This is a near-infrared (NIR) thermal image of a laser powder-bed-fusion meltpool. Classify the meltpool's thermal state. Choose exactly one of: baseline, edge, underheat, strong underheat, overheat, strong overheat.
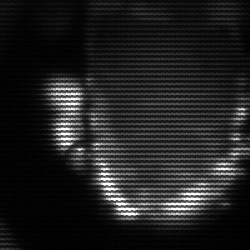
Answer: baseline